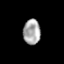
Tissue: prostate
Cell type: B cells
Senescence score: 0.7684
Nuclear area (px): 420
Mean DAPI intensity: 170.35